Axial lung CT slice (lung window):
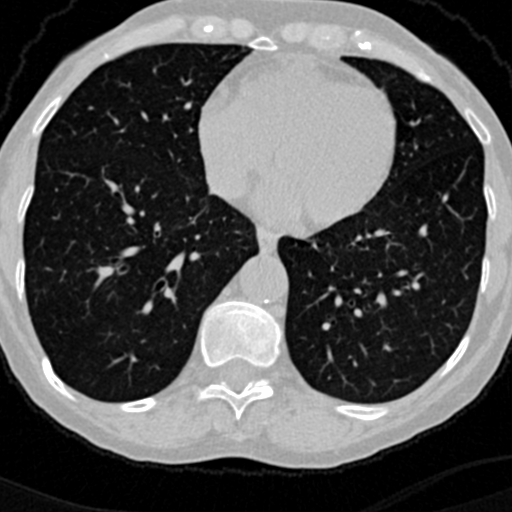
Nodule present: no